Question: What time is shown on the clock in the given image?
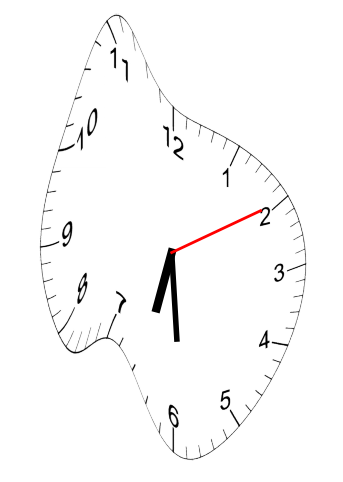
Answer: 06:29:10